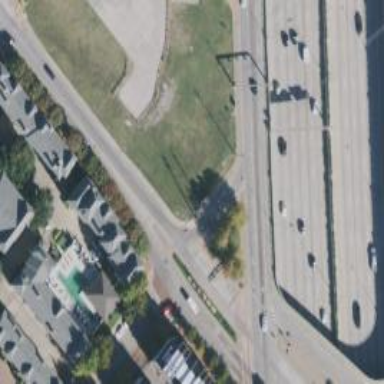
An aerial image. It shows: Tertiary road with separate sidewalk.